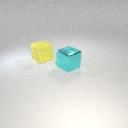
large yellow rubber cube behind large cyan metal cube